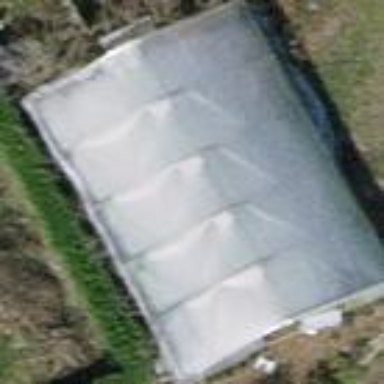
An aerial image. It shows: Greenhouse.